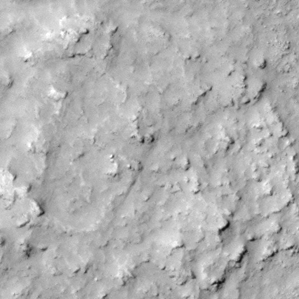
Label: non_frost